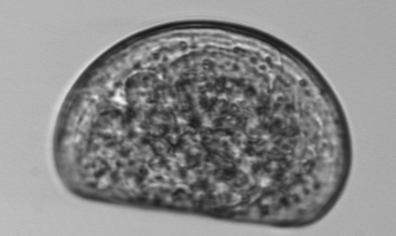
Label: shellfish_larvae